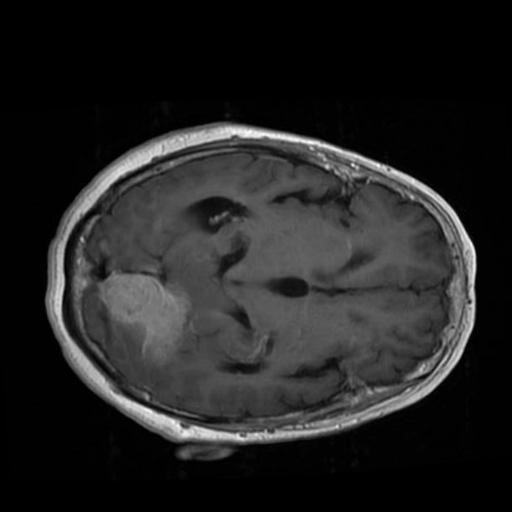
Label: brain_menin